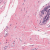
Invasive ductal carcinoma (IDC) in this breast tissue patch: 0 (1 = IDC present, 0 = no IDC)